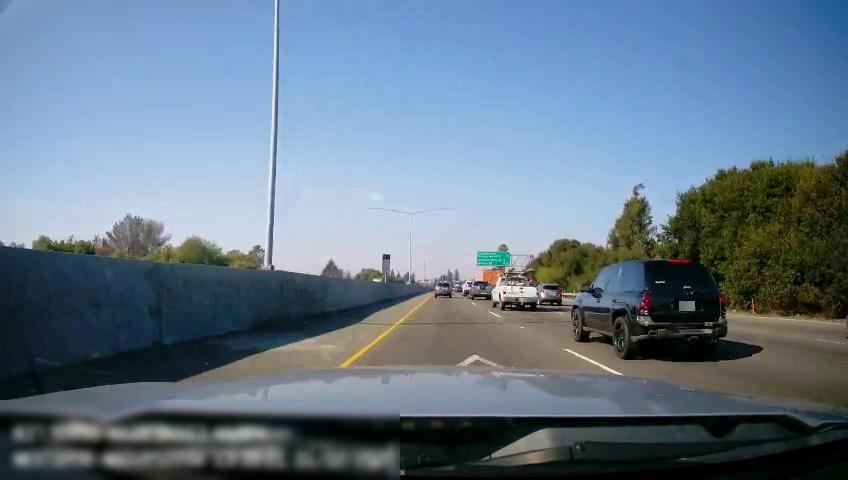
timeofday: Day
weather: Sunny
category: Drivable Space
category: Vehicles | SUV
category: Vehicles | SUV
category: Vehicles | Truck
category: Vehicles | Truck
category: Vehicles | SUV
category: Vehicles | Car
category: Vehicles | Truck
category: Vehicles | Truck
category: Lanes | Current Lane
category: Lanes | Current Lane
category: Traffic | Signs
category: Traffic | Signs